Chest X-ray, PA view. Patient: 39 years old, sex F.
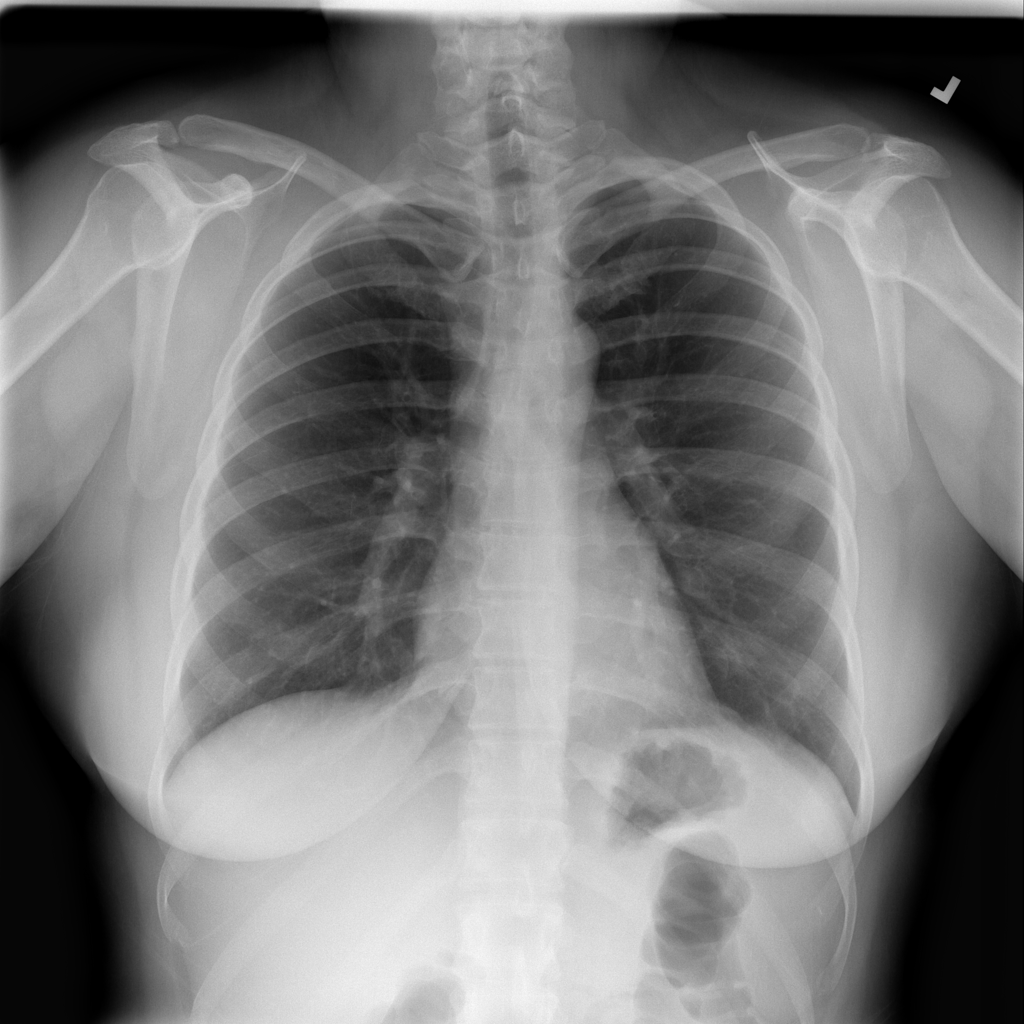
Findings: No Finding